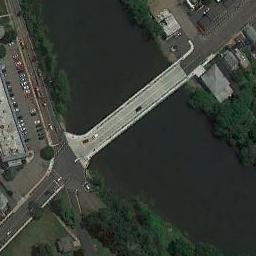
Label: bridge